Field crop: maize
Growth stage: 2
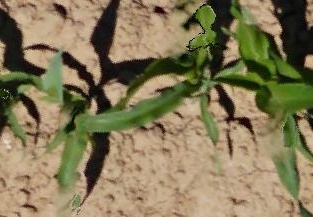
Species: maize